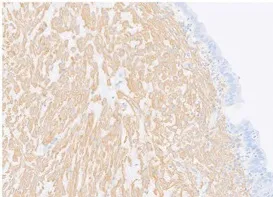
Smooth muscle actin (SMA) expression in the smooth muscle layer (10x).
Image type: pathology (immunostaining)